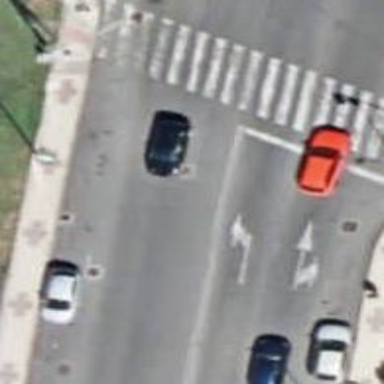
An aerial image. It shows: Road with traffic signals at the crossing.